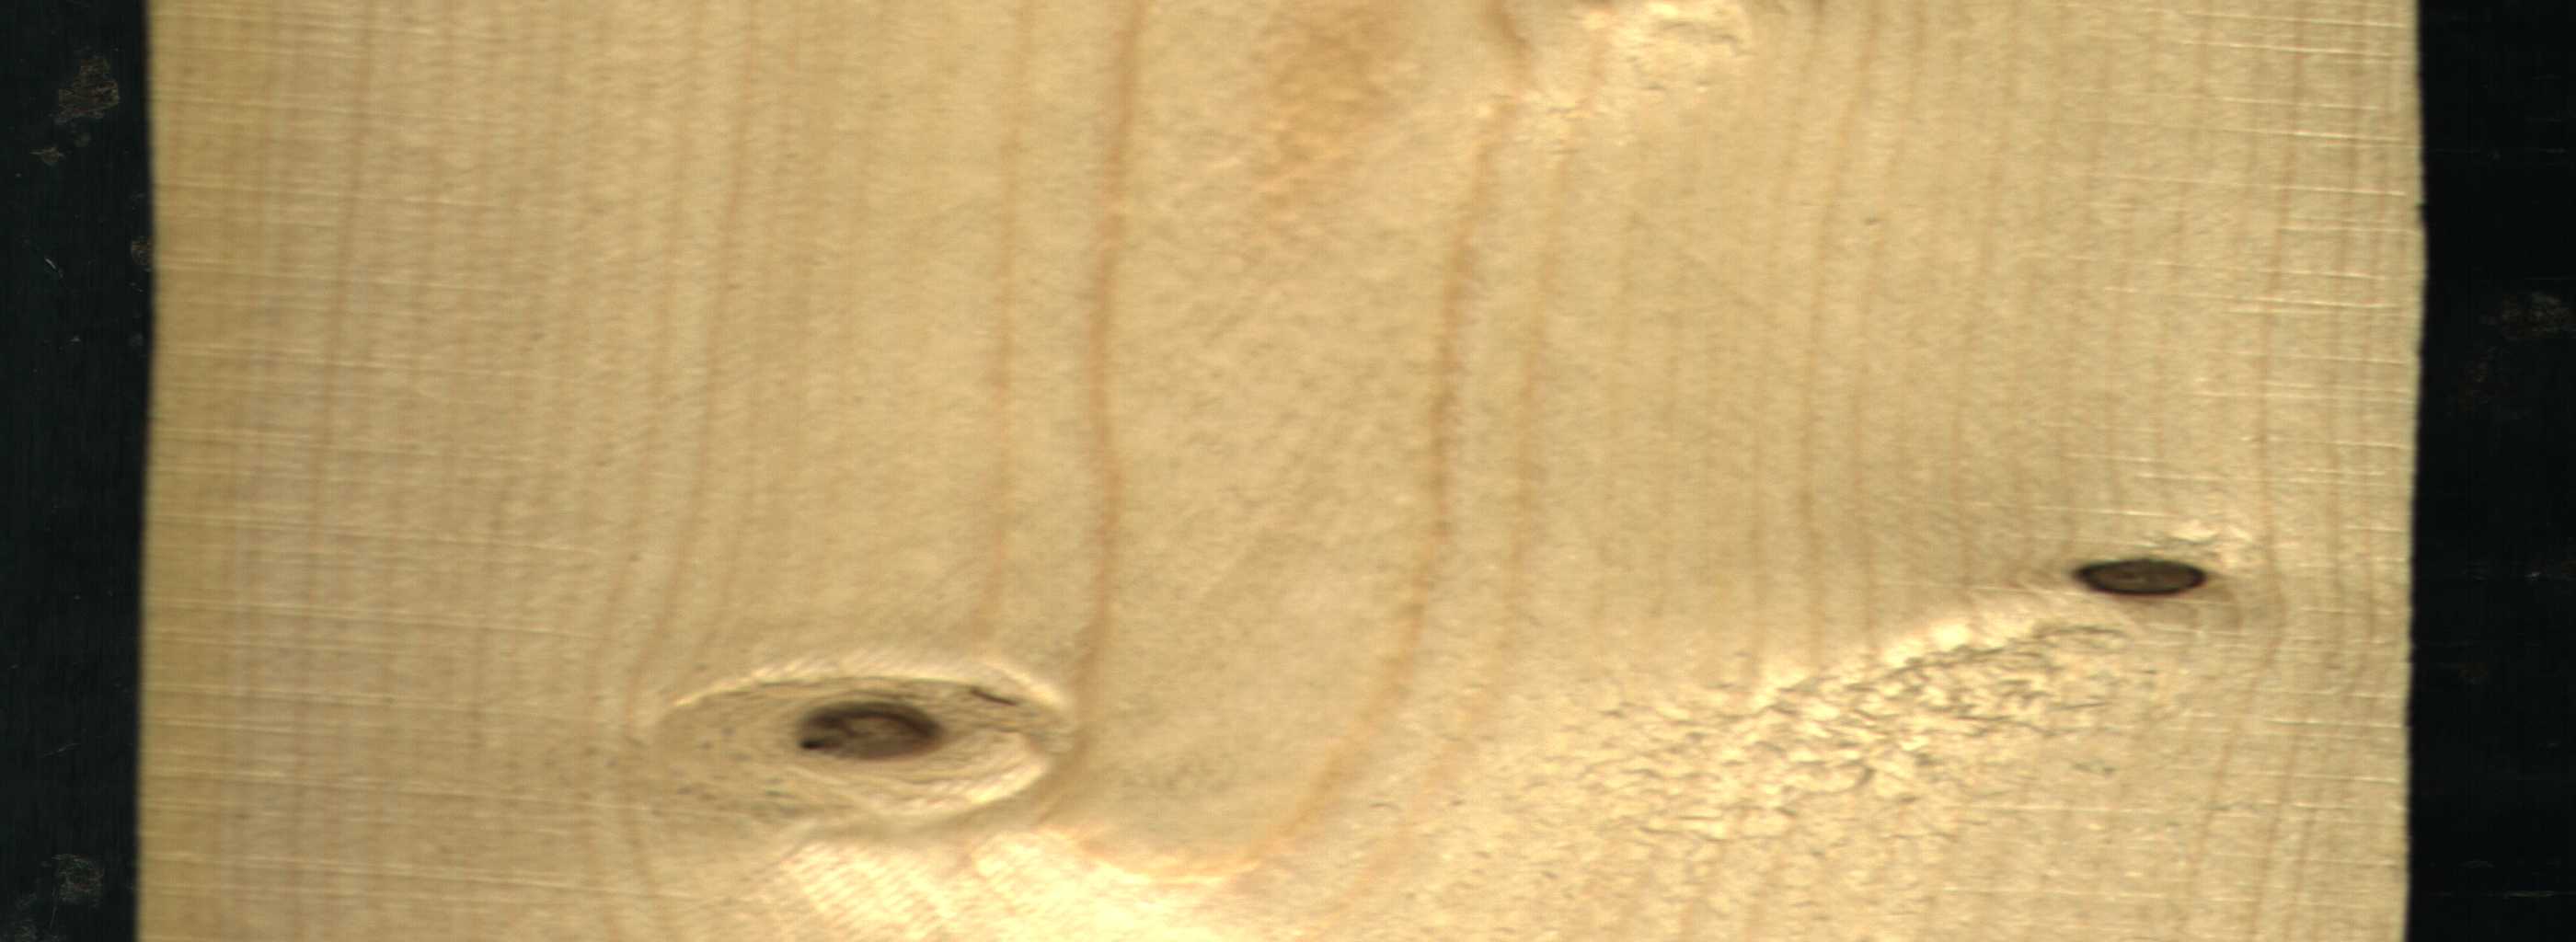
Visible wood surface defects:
Dead_Knot
Dead_Knot